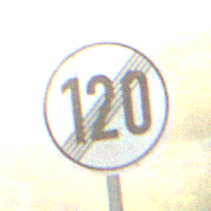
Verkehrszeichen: EndeGeschwindigkeit120
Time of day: SunriseSunset
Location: Outdoor (Nature)
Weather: PartlyCloudy
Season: NotSpecified
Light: Natural